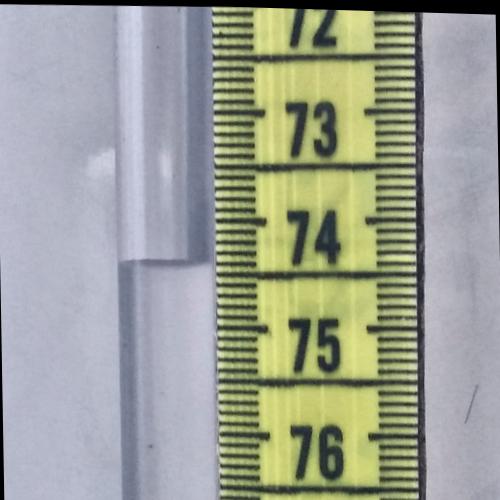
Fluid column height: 74.4 cm